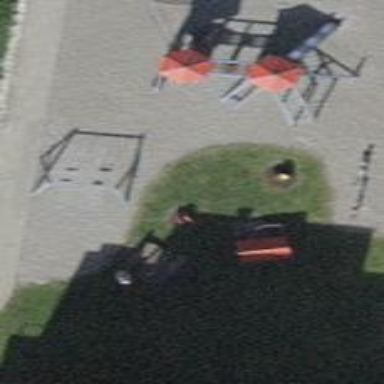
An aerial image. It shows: Playground area for leisure land.